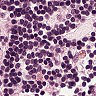
Metastatic tissue present: no